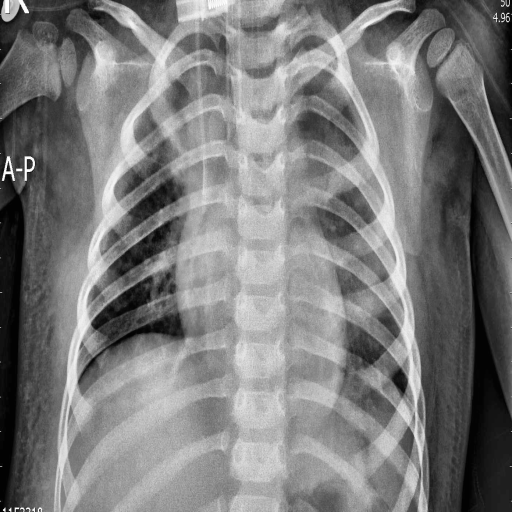
Finding: PNEUMONIA